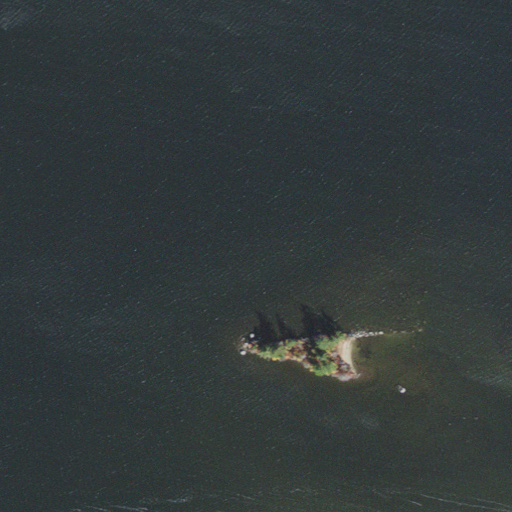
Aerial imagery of island in New Hampshire named Brummet Island containing open water and grassland